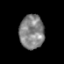
Tissue: prostate
Cell type: T cells
Senescence score: 0.2968
Nuclear area (px): 822
Mean DAPI intensity: 131.678